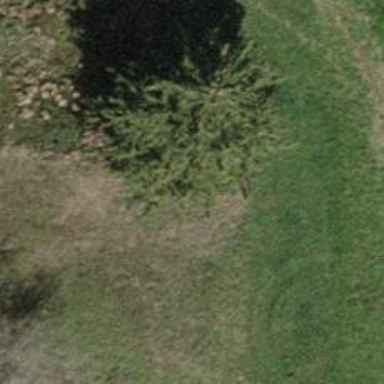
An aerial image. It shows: Evergreen needle-leaved tree.